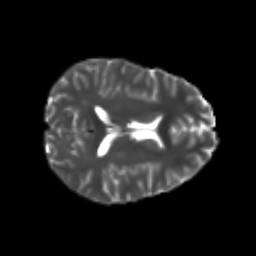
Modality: T2w
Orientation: axial
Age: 21
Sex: female
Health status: healthy
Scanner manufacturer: philips
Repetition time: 7.388 s
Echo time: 0.08599 s